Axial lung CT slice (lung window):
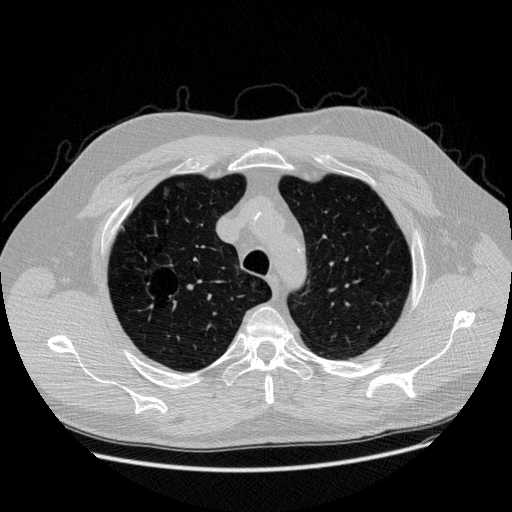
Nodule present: yes
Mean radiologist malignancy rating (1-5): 3